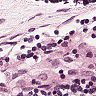
Metastatic tissue present: no